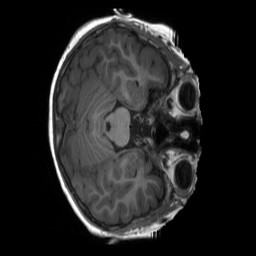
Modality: T1w
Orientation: axial
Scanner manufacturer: siemens
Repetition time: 2.3 s
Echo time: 0.00229 s